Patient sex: M
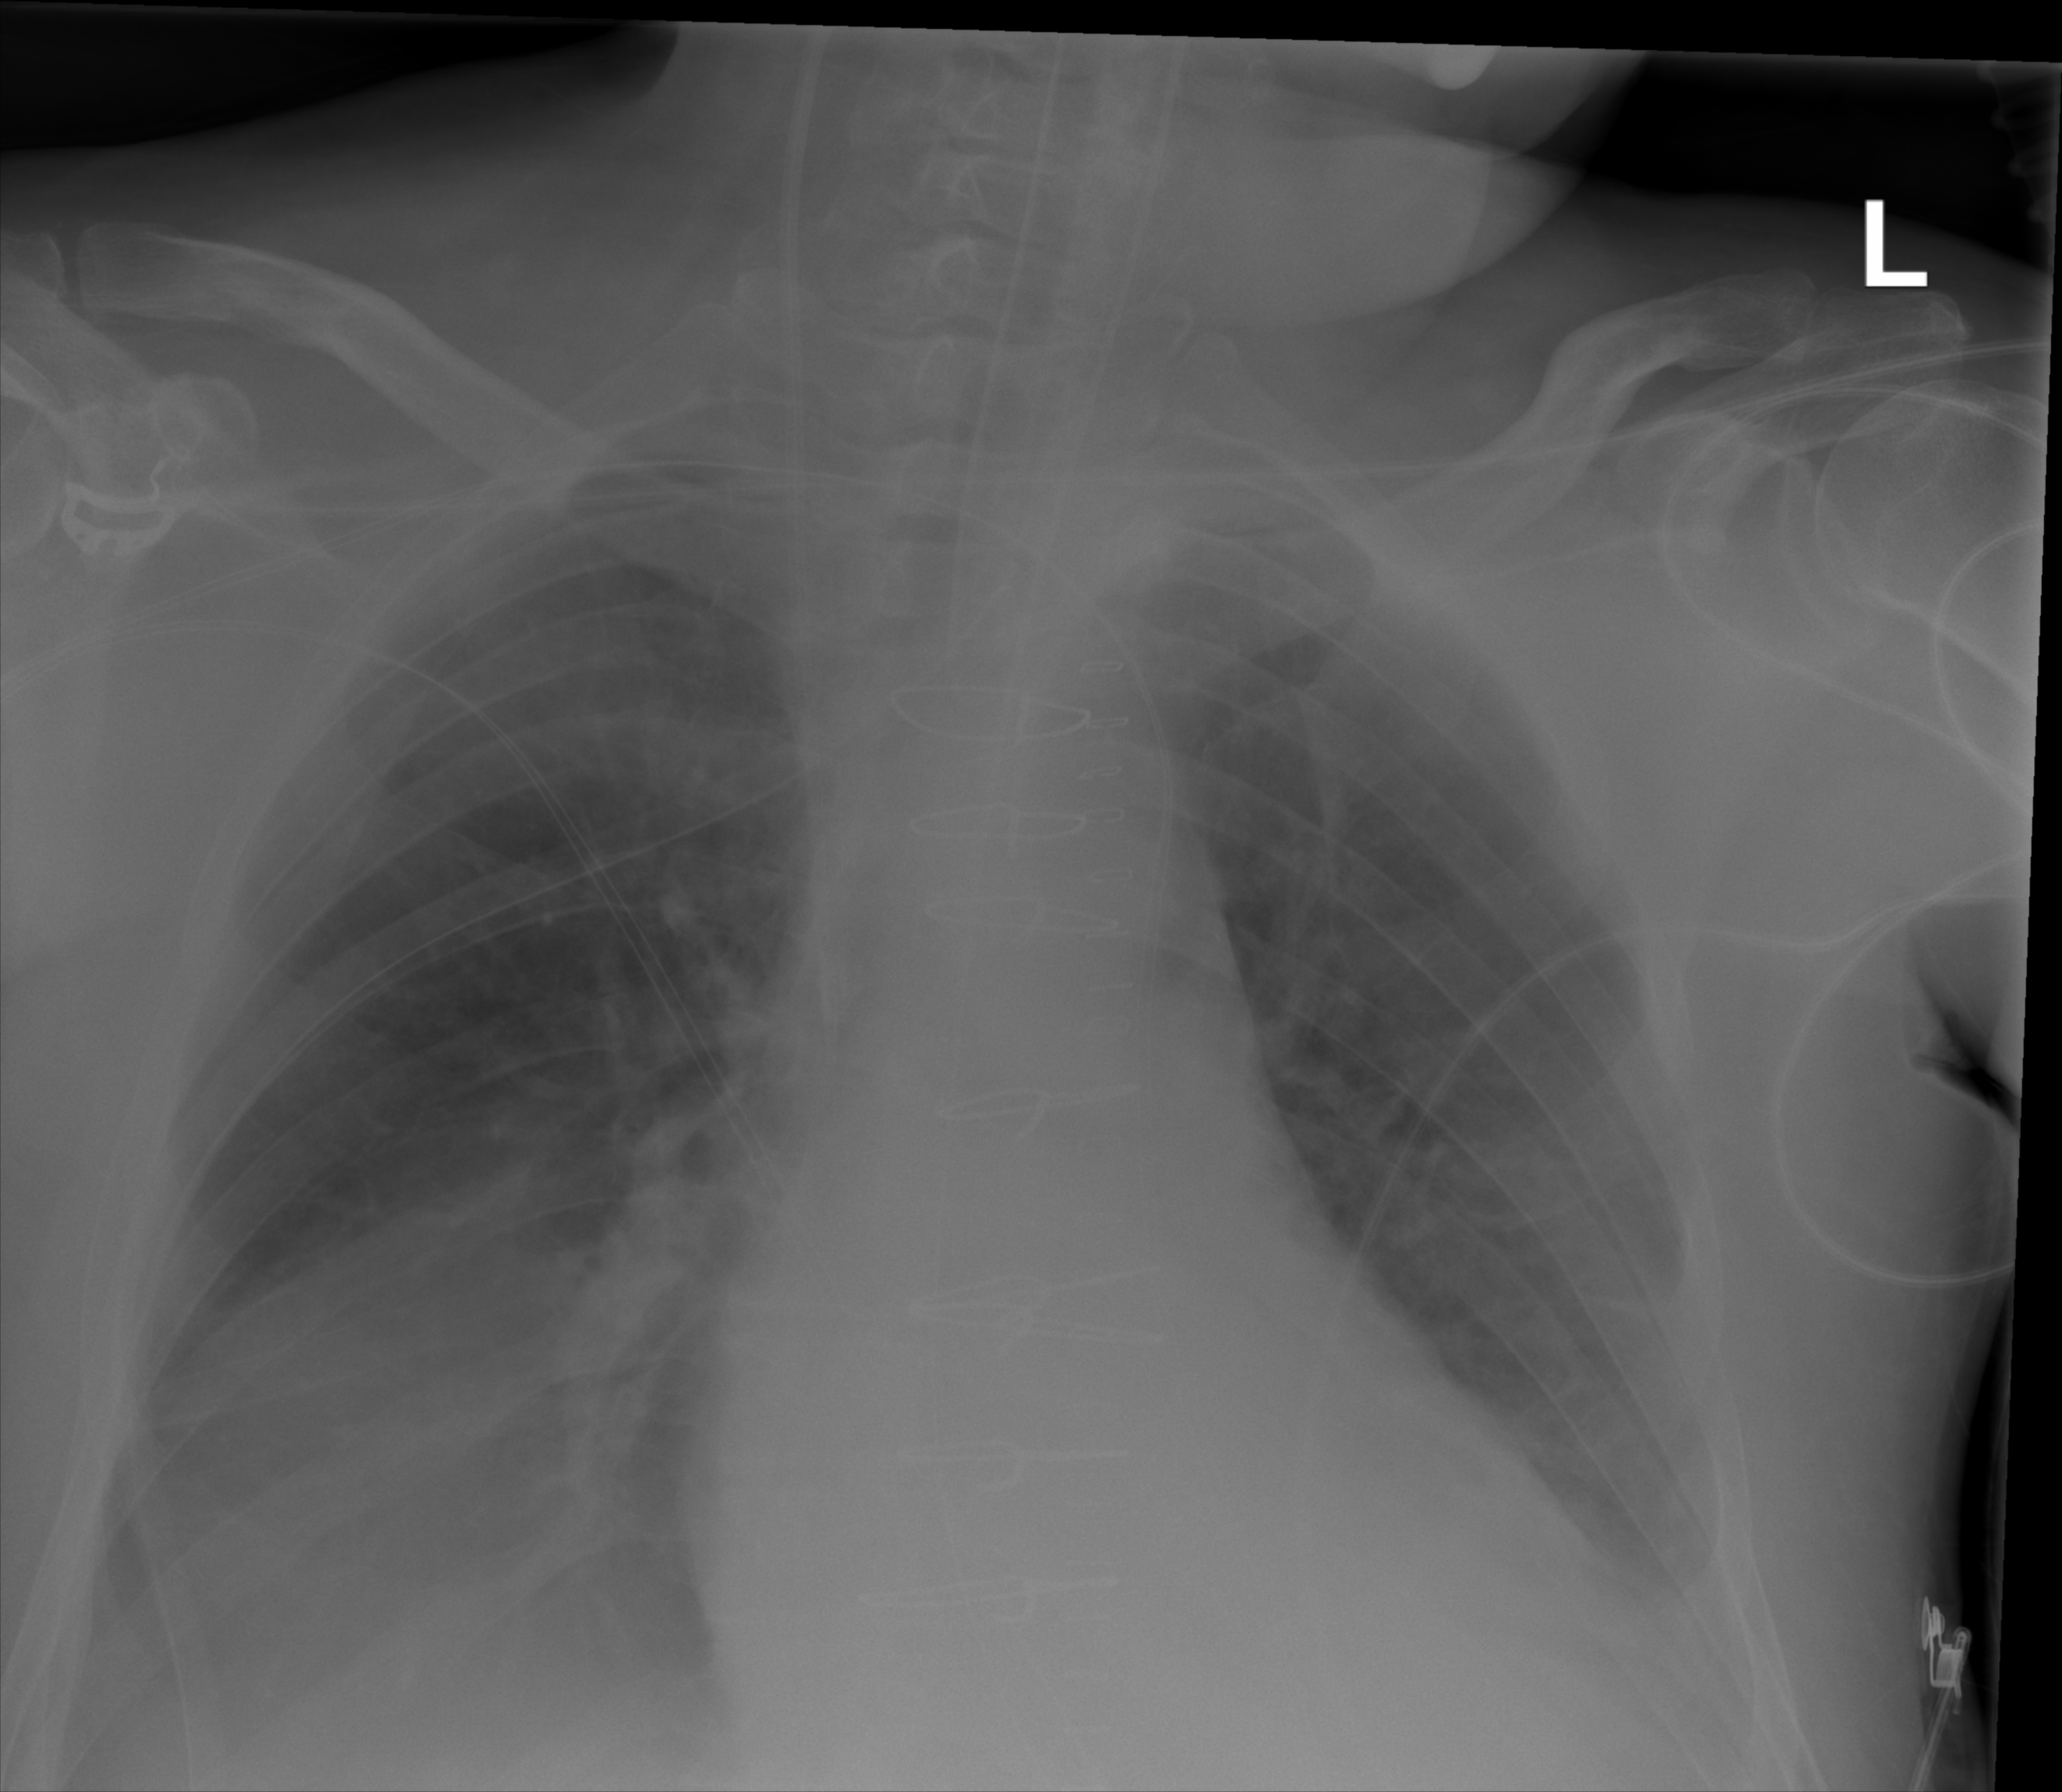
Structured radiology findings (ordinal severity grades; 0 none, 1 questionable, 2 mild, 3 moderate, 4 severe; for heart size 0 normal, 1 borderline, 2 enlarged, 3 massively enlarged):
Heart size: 0
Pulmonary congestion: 1
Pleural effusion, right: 2
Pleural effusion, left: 2
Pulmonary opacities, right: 0
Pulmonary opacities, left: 0
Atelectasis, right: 2
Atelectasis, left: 2